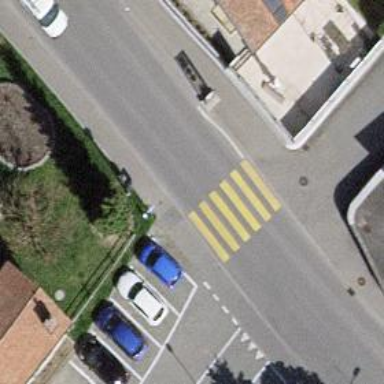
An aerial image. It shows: Marked asphalt footway with zebra crossing.